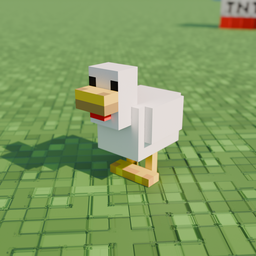
Label: animals